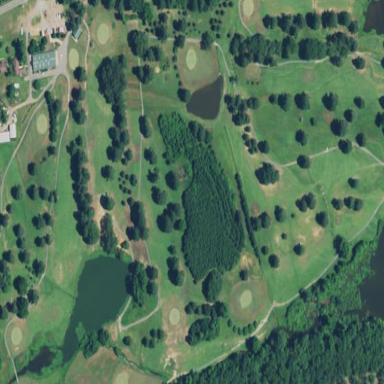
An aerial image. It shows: Golf course surrounded by greenery.